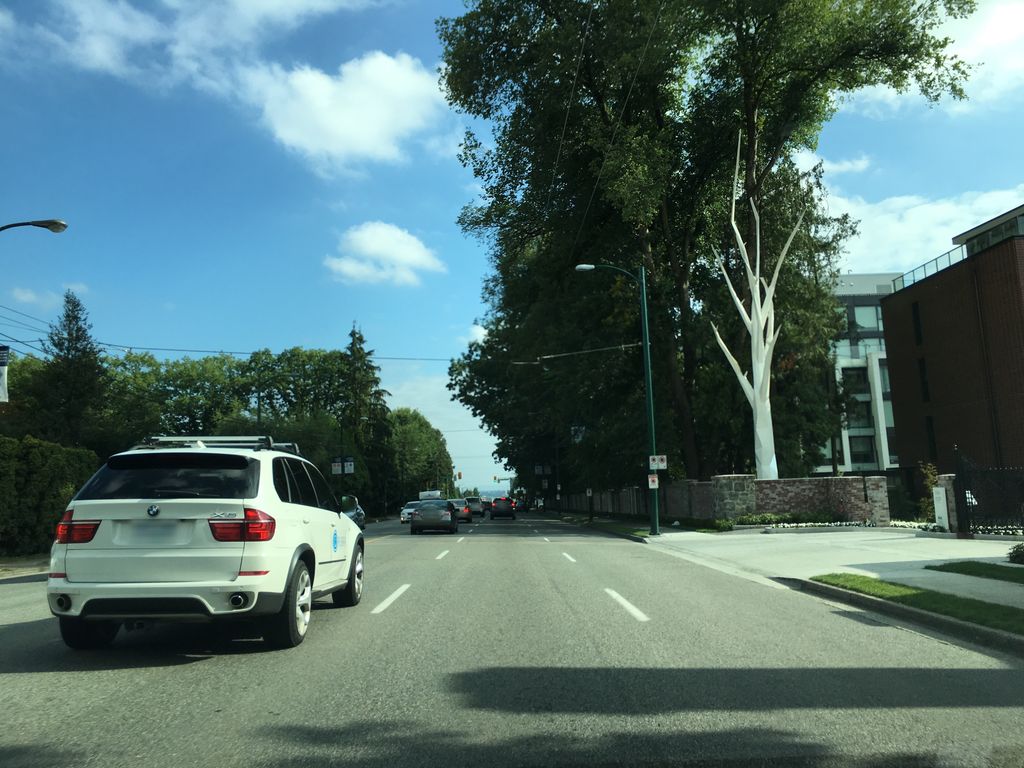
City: vancouver